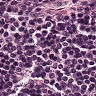
Metastatic tissue present: no